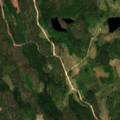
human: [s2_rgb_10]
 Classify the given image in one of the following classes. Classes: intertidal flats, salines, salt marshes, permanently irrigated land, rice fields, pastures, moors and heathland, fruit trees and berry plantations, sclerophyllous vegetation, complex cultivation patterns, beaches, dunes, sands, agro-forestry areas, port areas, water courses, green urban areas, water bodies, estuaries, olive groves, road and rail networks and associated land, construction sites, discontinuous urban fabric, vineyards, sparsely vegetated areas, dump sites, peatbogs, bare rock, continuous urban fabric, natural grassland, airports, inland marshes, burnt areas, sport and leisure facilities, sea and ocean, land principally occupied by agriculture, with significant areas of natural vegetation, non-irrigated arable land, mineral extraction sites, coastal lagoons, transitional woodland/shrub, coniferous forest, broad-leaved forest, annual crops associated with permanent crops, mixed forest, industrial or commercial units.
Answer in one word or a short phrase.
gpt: coniferous forest, mixed forest, transitional woodland/shrub